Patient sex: M
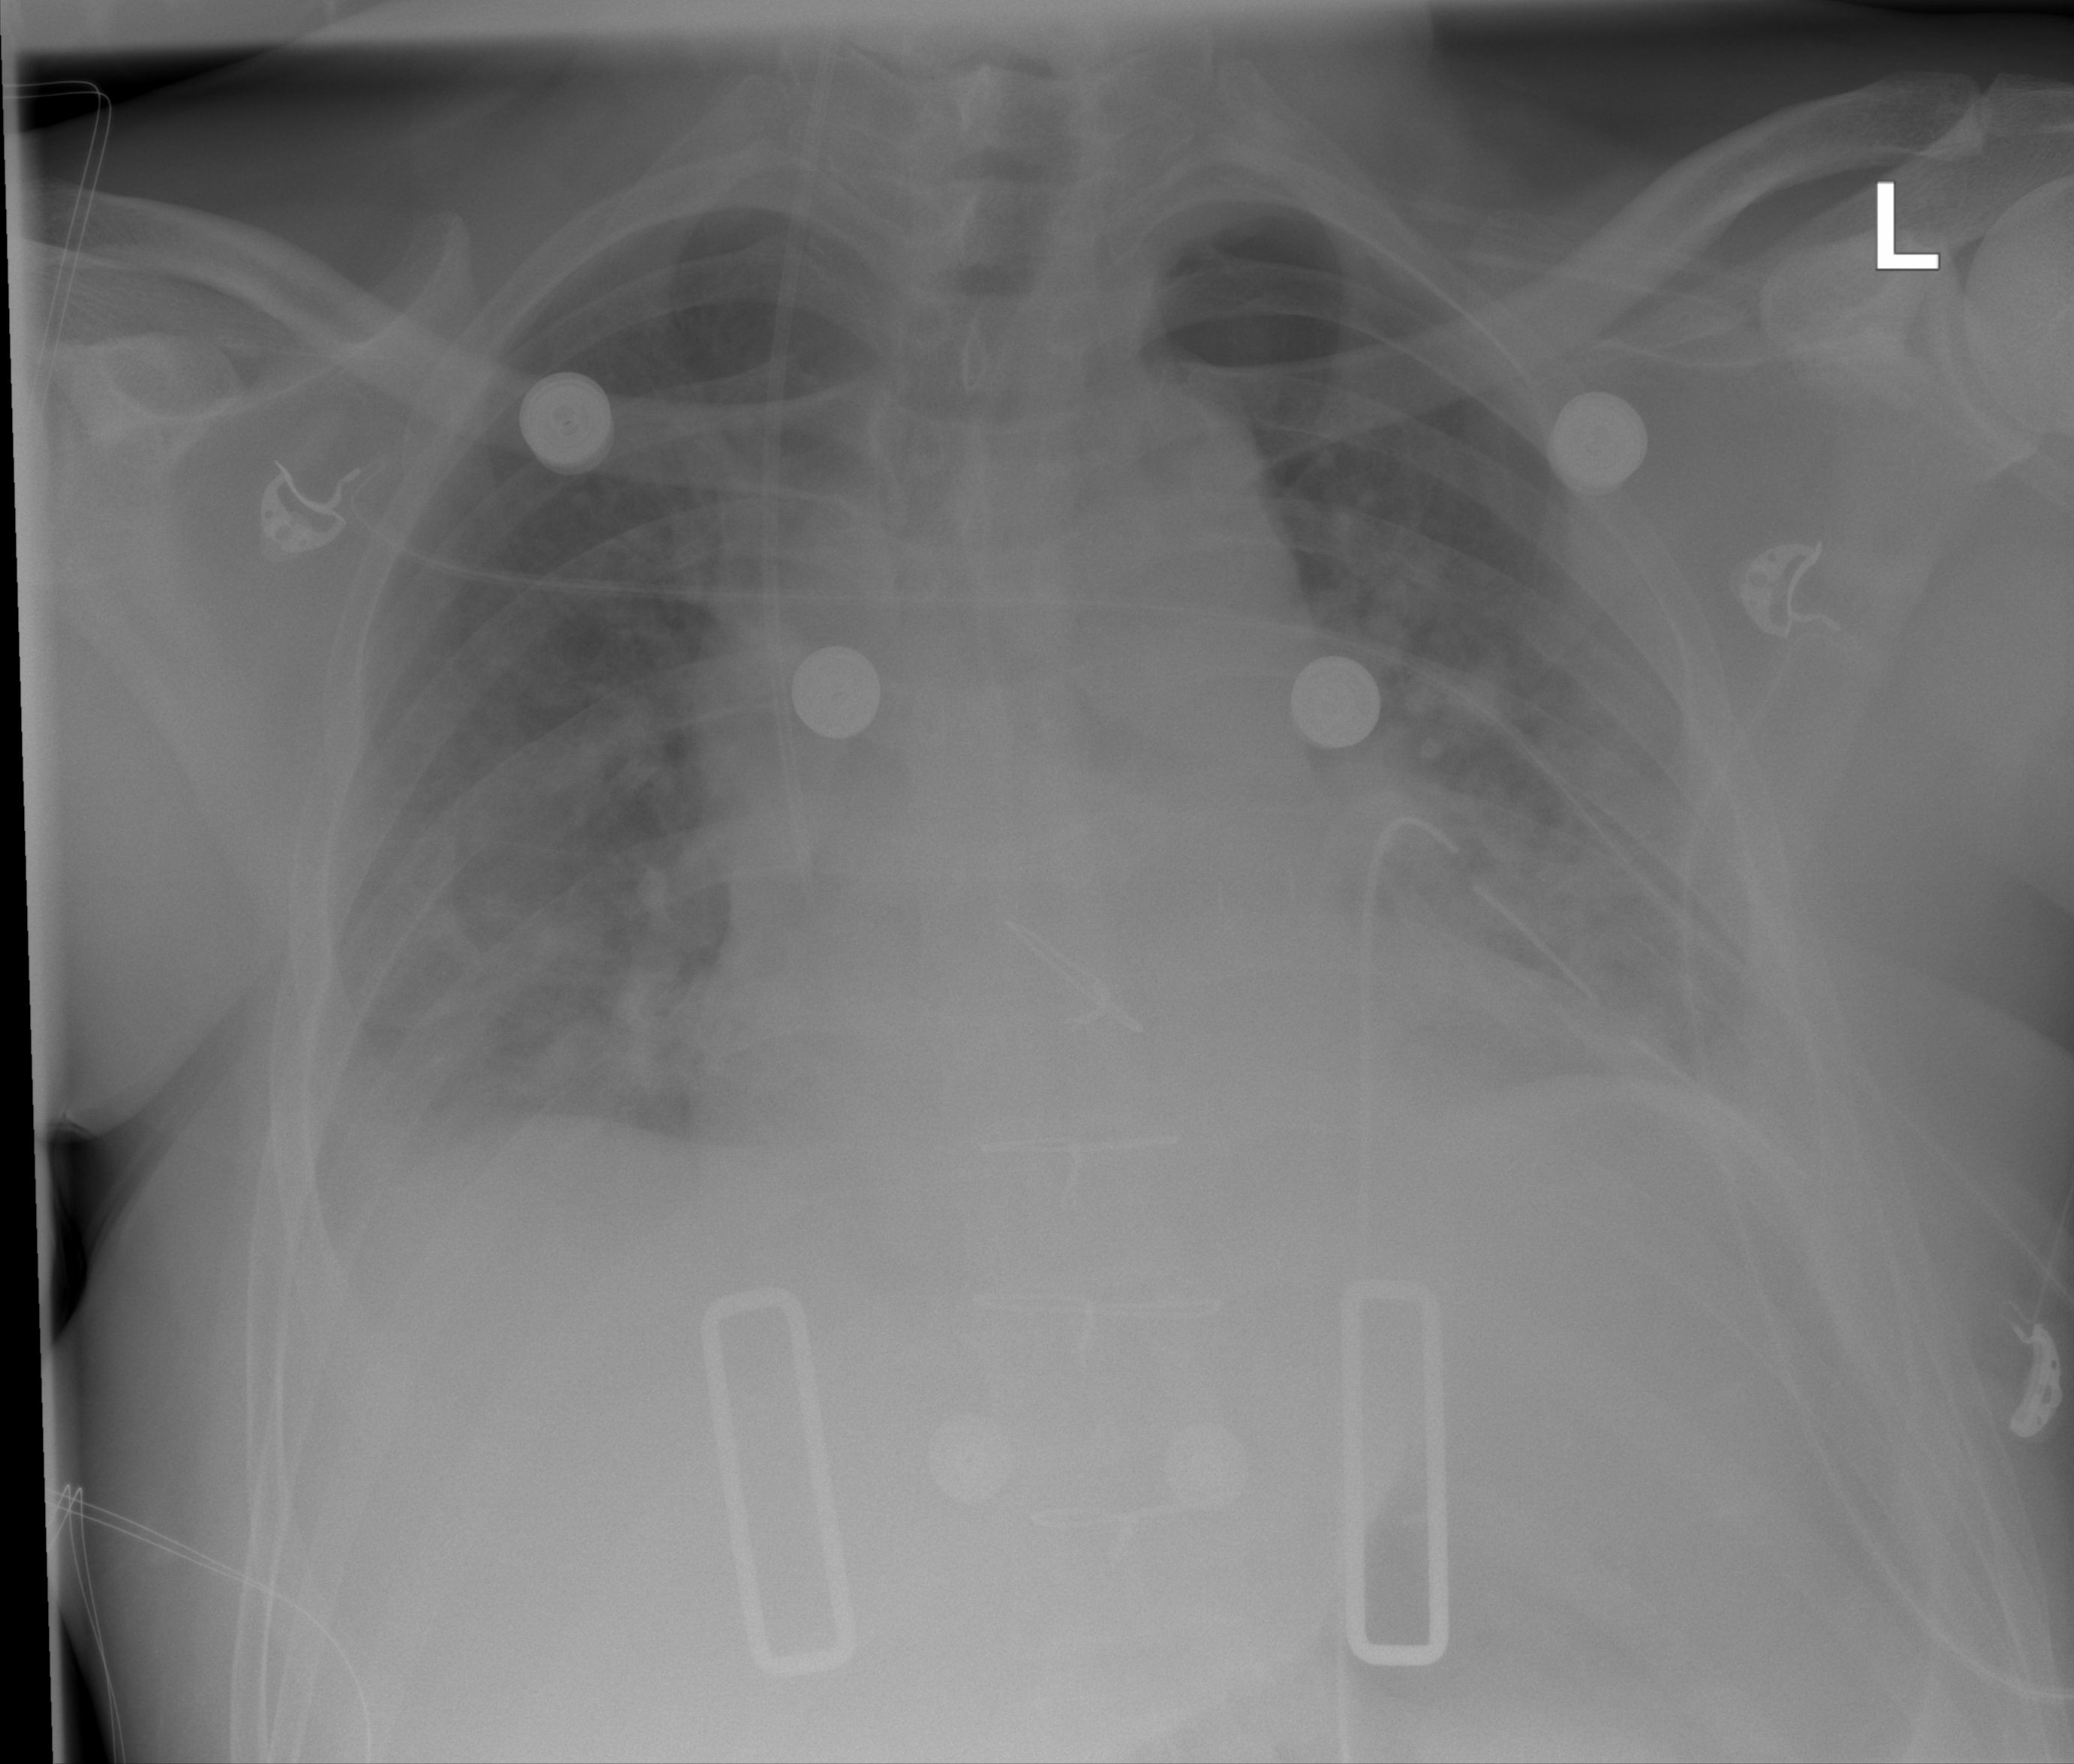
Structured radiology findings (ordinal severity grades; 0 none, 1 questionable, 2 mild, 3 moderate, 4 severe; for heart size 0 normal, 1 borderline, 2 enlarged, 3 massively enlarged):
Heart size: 2
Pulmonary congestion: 0
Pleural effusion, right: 3
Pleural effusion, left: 3
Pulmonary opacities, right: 0
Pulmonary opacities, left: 0
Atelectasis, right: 2
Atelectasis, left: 2